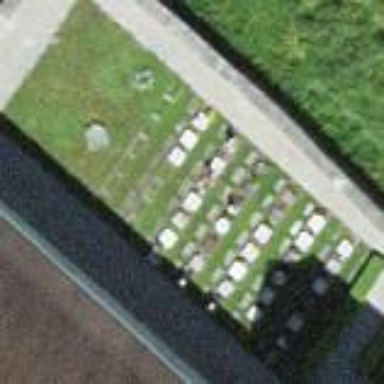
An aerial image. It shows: Cemetery.